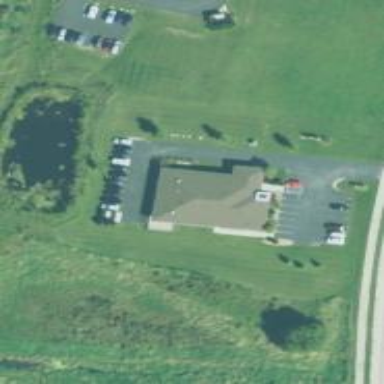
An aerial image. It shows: Veterinary facility.